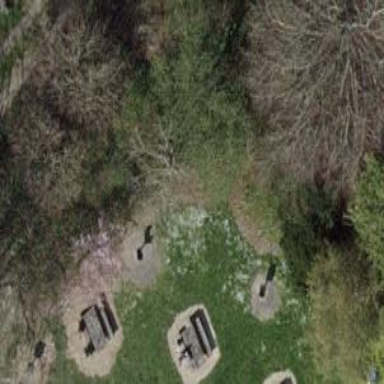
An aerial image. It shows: BBQ amenity.